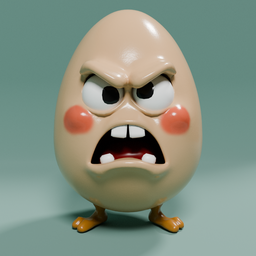
Label: decoration